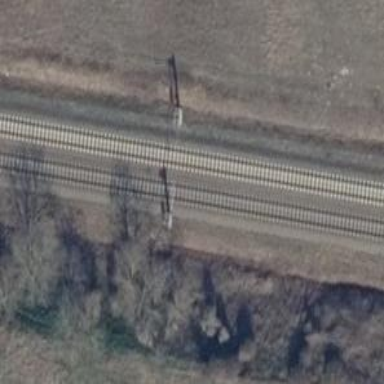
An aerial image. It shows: Milestone along the railway track with catenary mast.